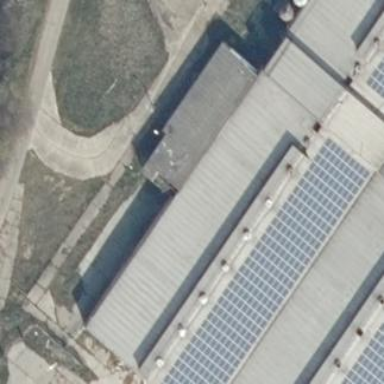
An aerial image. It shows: Industrial building.